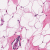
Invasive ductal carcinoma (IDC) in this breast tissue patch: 0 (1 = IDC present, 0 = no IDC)